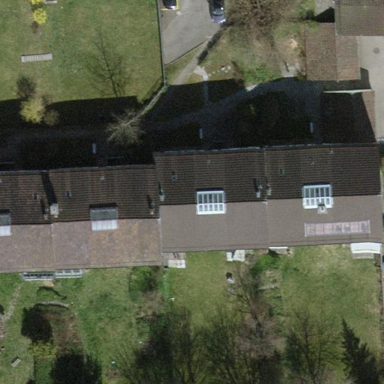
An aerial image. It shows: Building with tile roof.